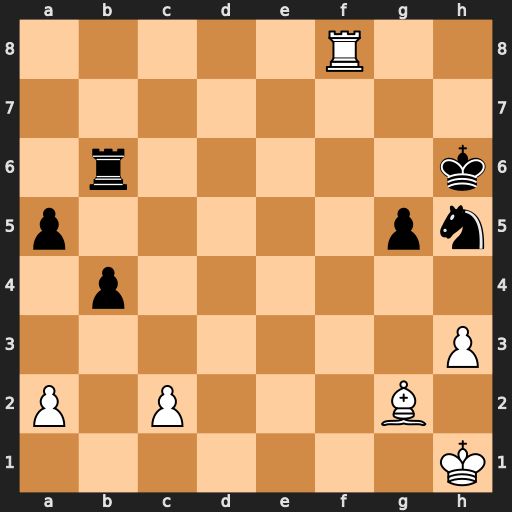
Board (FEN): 5R2/8/1r5k/p5pn/1p6/7P/P1P3B1/7K
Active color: w
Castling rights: -
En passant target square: -
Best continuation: Rh8+ Kg7 Rxh5